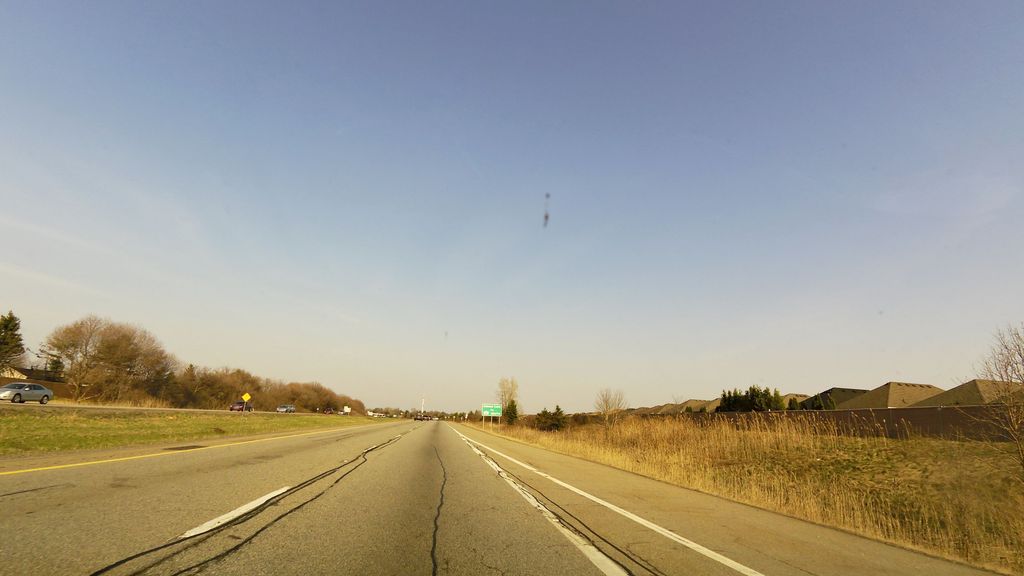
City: hamilton